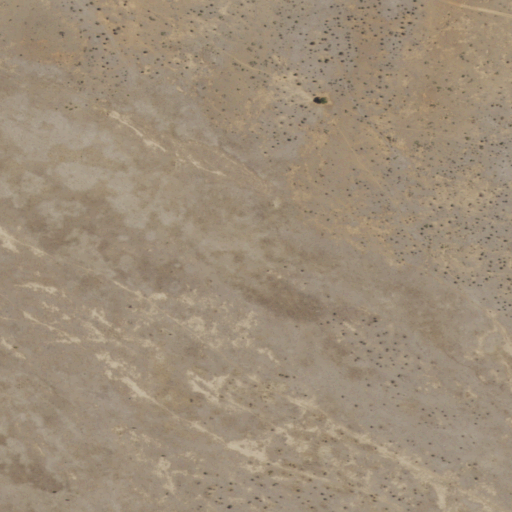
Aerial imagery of valley in New Mexico named Flathead Canyon containing shrub, grassland, and herbaceous wetlands